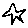
Label: star